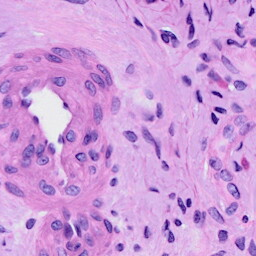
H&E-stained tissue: Cervix